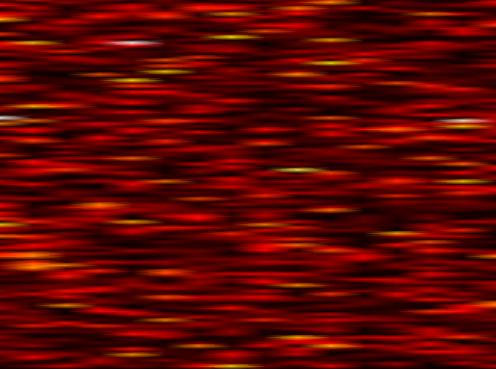
Label: FBMC